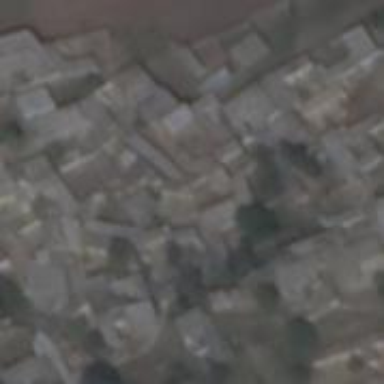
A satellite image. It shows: Village.